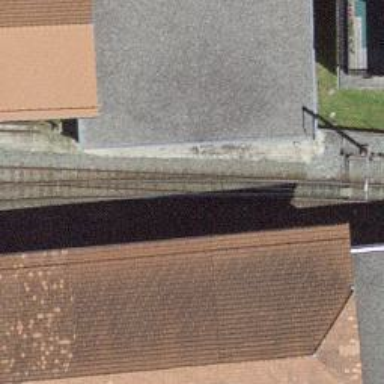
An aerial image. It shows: Railway switch.